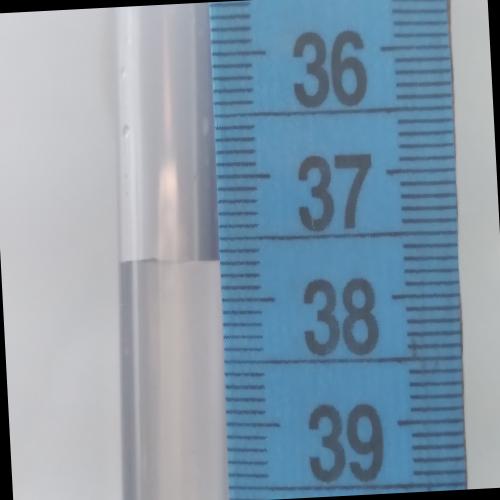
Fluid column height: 37.7 cm